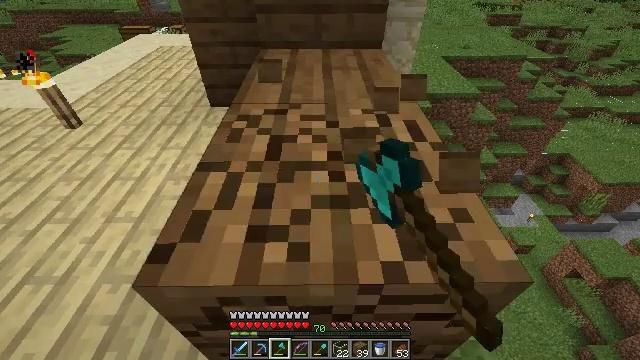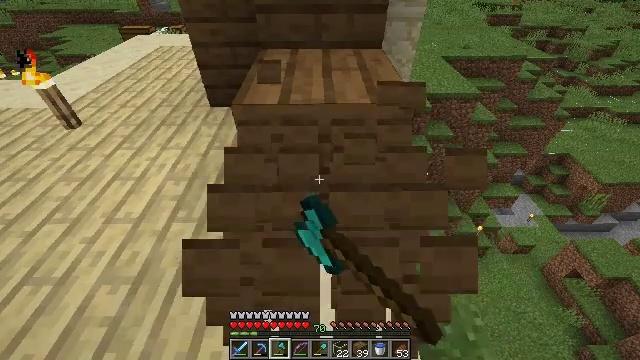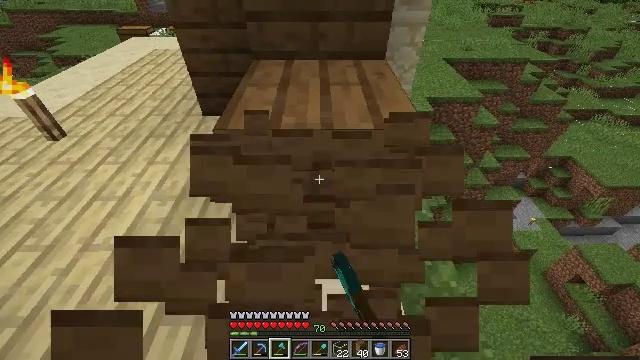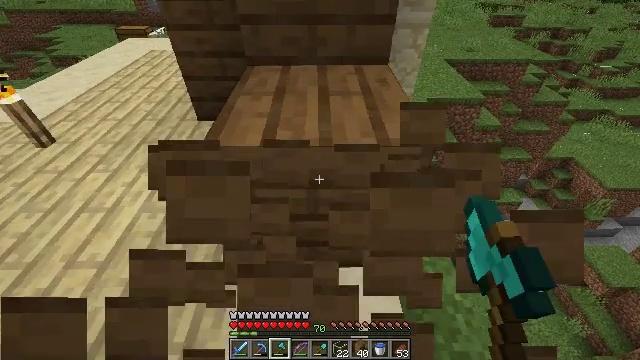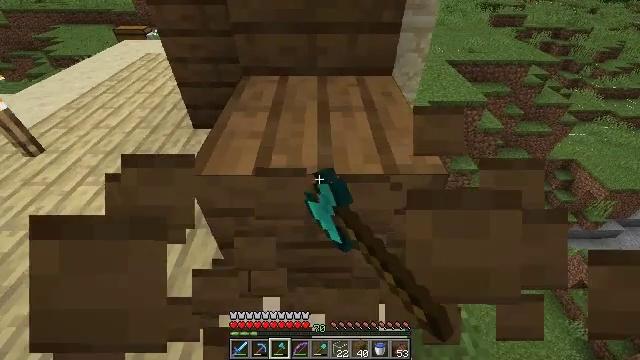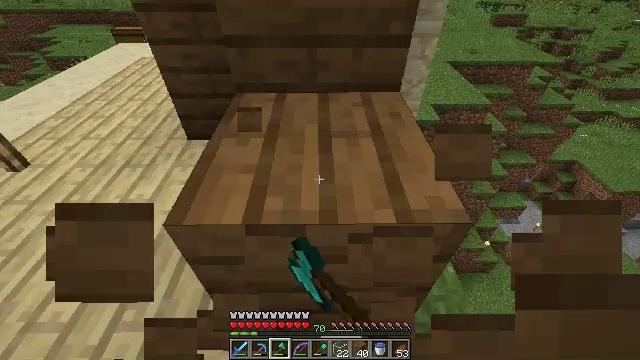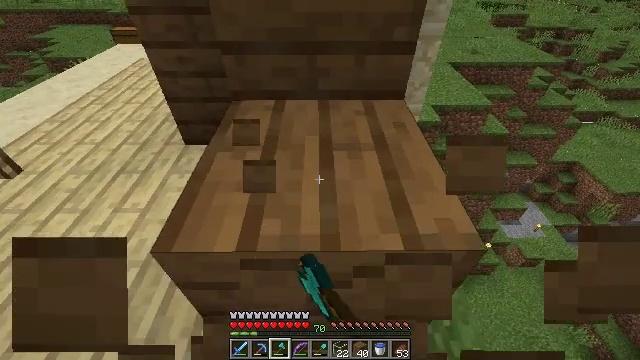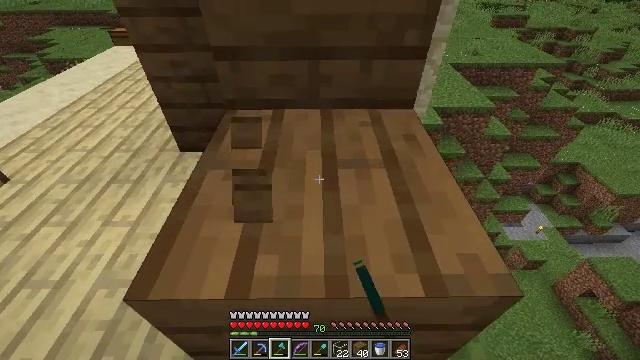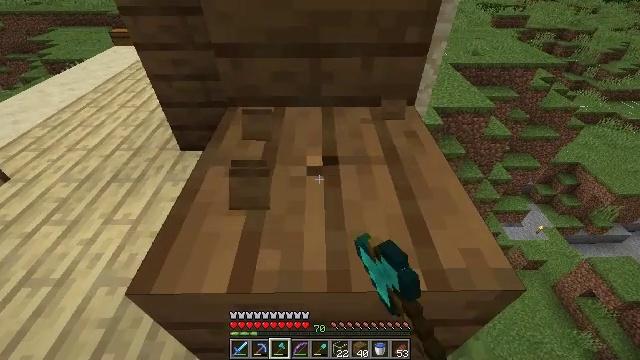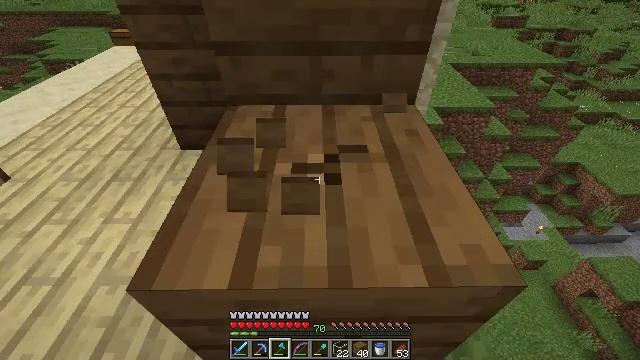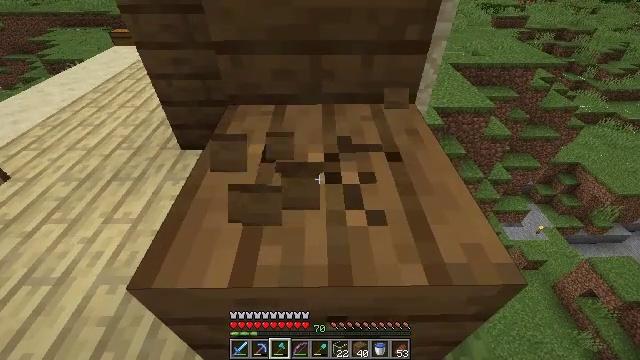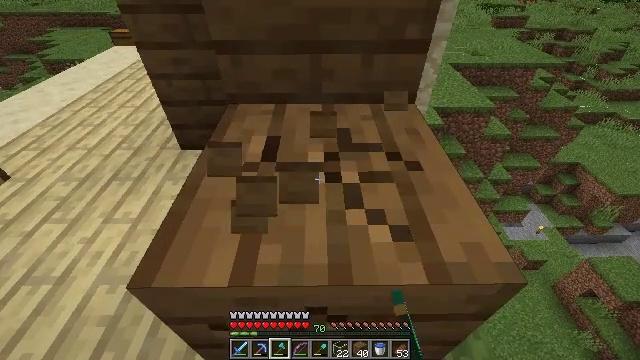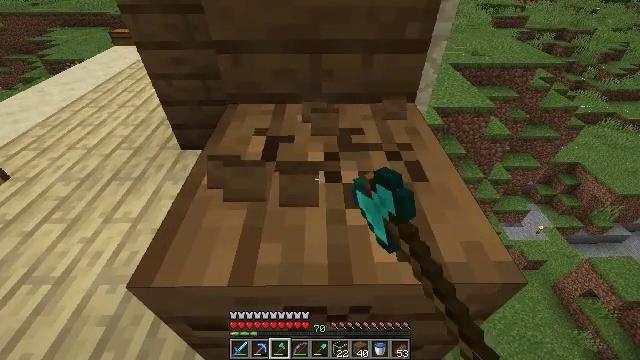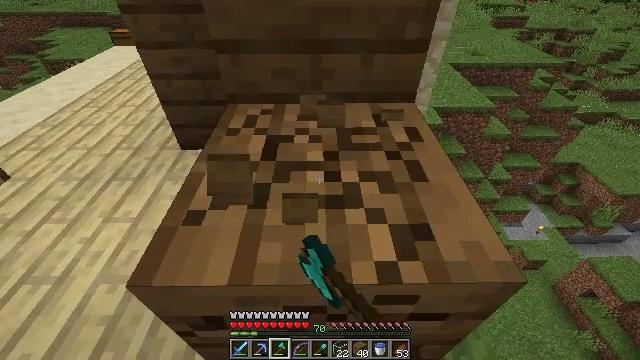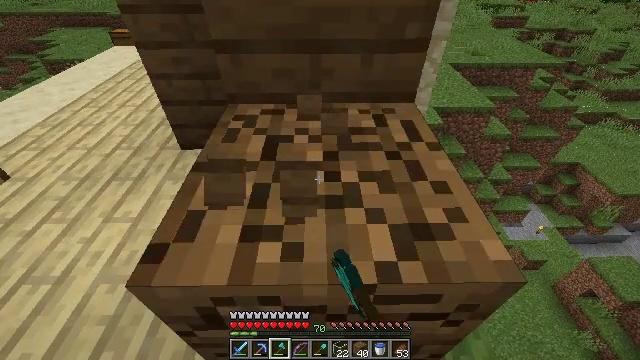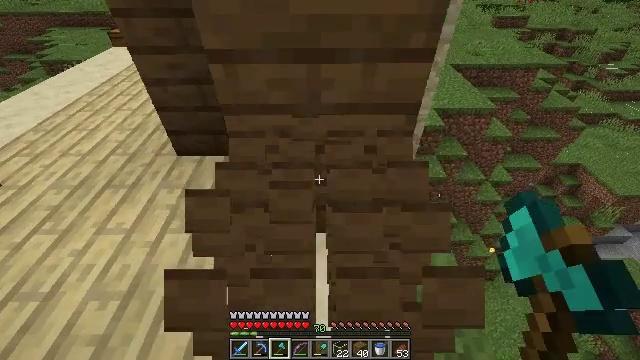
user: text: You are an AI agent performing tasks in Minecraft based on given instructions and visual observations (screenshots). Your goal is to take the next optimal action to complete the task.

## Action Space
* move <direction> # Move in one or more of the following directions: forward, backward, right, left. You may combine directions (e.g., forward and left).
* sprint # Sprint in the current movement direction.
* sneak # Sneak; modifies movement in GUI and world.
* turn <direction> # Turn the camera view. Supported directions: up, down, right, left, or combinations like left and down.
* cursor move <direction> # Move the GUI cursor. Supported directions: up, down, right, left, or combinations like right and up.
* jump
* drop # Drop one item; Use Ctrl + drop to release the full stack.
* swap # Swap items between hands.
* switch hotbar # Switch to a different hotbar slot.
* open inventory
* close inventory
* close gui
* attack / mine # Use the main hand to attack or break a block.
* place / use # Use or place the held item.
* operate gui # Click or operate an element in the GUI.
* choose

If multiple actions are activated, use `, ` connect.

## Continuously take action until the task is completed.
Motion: motion action
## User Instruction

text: Attack the spruce planks to recycle them.
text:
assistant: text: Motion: move forward, attack / mine
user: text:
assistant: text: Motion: move forward, attack / mine
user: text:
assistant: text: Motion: move forward, attack / mine
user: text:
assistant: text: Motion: move forward, attack / mine
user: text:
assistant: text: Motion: move forward, attack / mine
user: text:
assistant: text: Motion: move forward, attack / mine
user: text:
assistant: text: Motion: move forward, attack / mine
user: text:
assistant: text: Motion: move forward, attack / mine
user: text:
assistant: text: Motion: move forward, attack / mine
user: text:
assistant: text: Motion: move forward, attack / mine
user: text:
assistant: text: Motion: move forward, attack / mine
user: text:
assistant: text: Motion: move forward, attack / mine
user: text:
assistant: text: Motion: move forward, attack / mine
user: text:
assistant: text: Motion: move forward, attack / mine
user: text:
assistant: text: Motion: move forward, attack / mine
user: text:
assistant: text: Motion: move forward, attack / mine
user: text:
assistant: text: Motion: move forward, attack / mine
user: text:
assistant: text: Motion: move forward, attack / mine
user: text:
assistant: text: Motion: move forward, attack / mine
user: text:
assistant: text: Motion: move forward, attack / mine
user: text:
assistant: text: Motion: move forward, attack / mine
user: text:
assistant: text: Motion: move forward, attack / mine
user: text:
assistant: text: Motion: move forward, attack / mine
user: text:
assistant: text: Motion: move forward, attack / mine
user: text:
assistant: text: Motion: move forward, attack / mine
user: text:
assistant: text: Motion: move forward, attack / mine
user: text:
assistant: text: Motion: move forward, attack / mine
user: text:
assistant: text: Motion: move forward, attack / mine
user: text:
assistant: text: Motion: move forward, attack / mine
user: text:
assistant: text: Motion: move forward, attack / mine